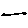
Label: line